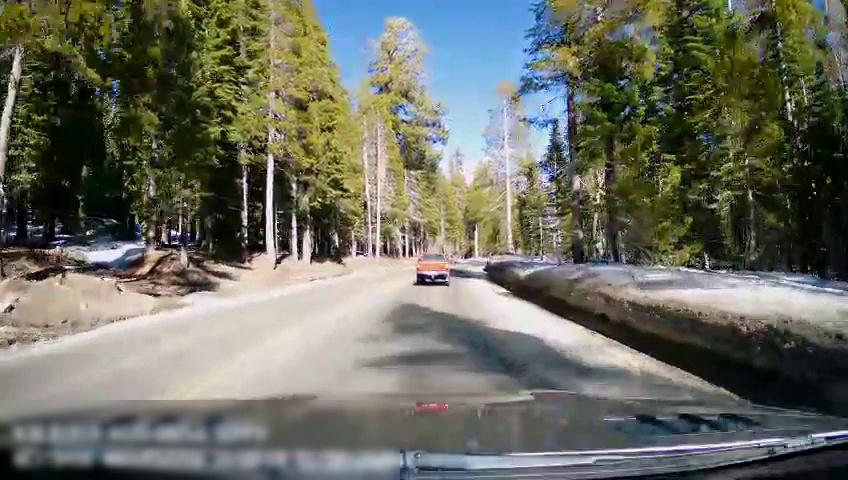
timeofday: Day
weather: Sunny
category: Drivable Space
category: Vehicles | Truck